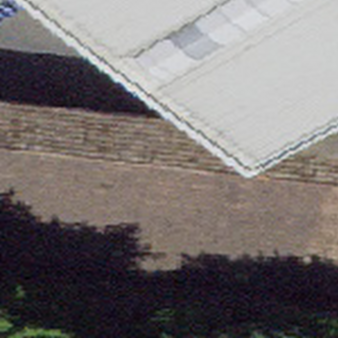
Label: other